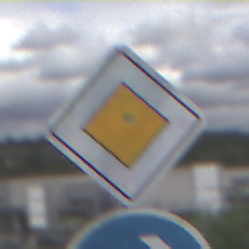
Verkehrszeichen: Vorfahrtsstrasse
Zusatzzeichen unten: VorgeschriebeneFahrtrichtungRechts
Umgebung: Outdoor, Suburban
Tageszeit: MorningAfternoon
Wetter: PartlyCloudy
Licht: Natural
Jahreszeit: NotSpecified
Kontrast: LowContrast